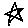
Label: star